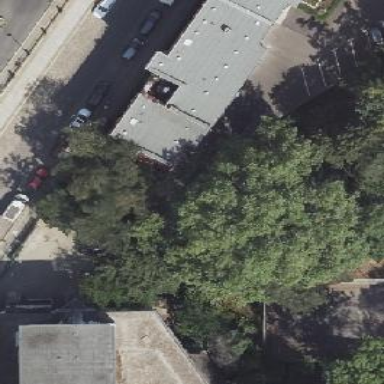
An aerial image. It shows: Garages as part of the building.